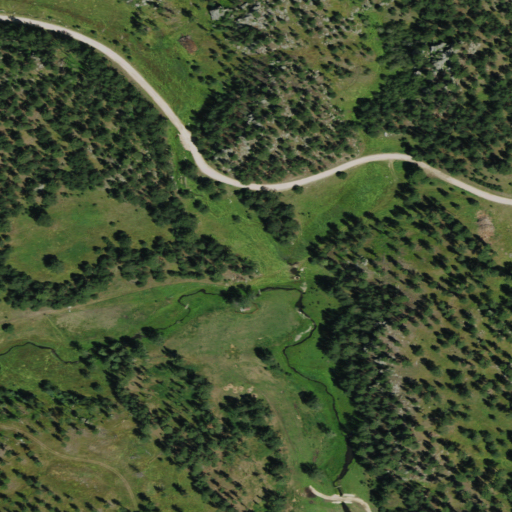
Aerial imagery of valley in South Dakota named Toe Gulch containing evergreen forest, shrub, and grassland